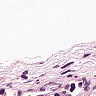
Metastatic tissue present: no